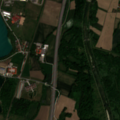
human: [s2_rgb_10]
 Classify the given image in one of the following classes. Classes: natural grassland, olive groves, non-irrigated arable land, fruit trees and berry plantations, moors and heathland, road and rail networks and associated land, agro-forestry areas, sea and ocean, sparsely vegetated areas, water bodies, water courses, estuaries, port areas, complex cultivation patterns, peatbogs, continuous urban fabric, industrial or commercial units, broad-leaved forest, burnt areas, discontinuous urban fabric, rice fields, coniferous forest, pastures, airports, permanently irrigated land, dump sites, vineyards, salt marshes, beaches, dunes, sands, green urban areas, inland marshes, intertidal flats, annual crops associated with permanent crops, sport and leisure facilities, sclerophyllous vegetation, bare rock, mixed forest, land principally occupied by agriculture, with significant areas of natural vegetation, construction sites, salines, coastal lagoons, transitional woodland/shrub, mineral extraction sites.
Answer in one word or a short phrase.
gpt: discontinuous urban fabric, mineral extraction sites, non-irrigated arable land, complex cultivation patterns, land principally occupied by agriculture, with significant areas of natural vegetation, broad-leaved forest, mixed forest